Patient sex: M
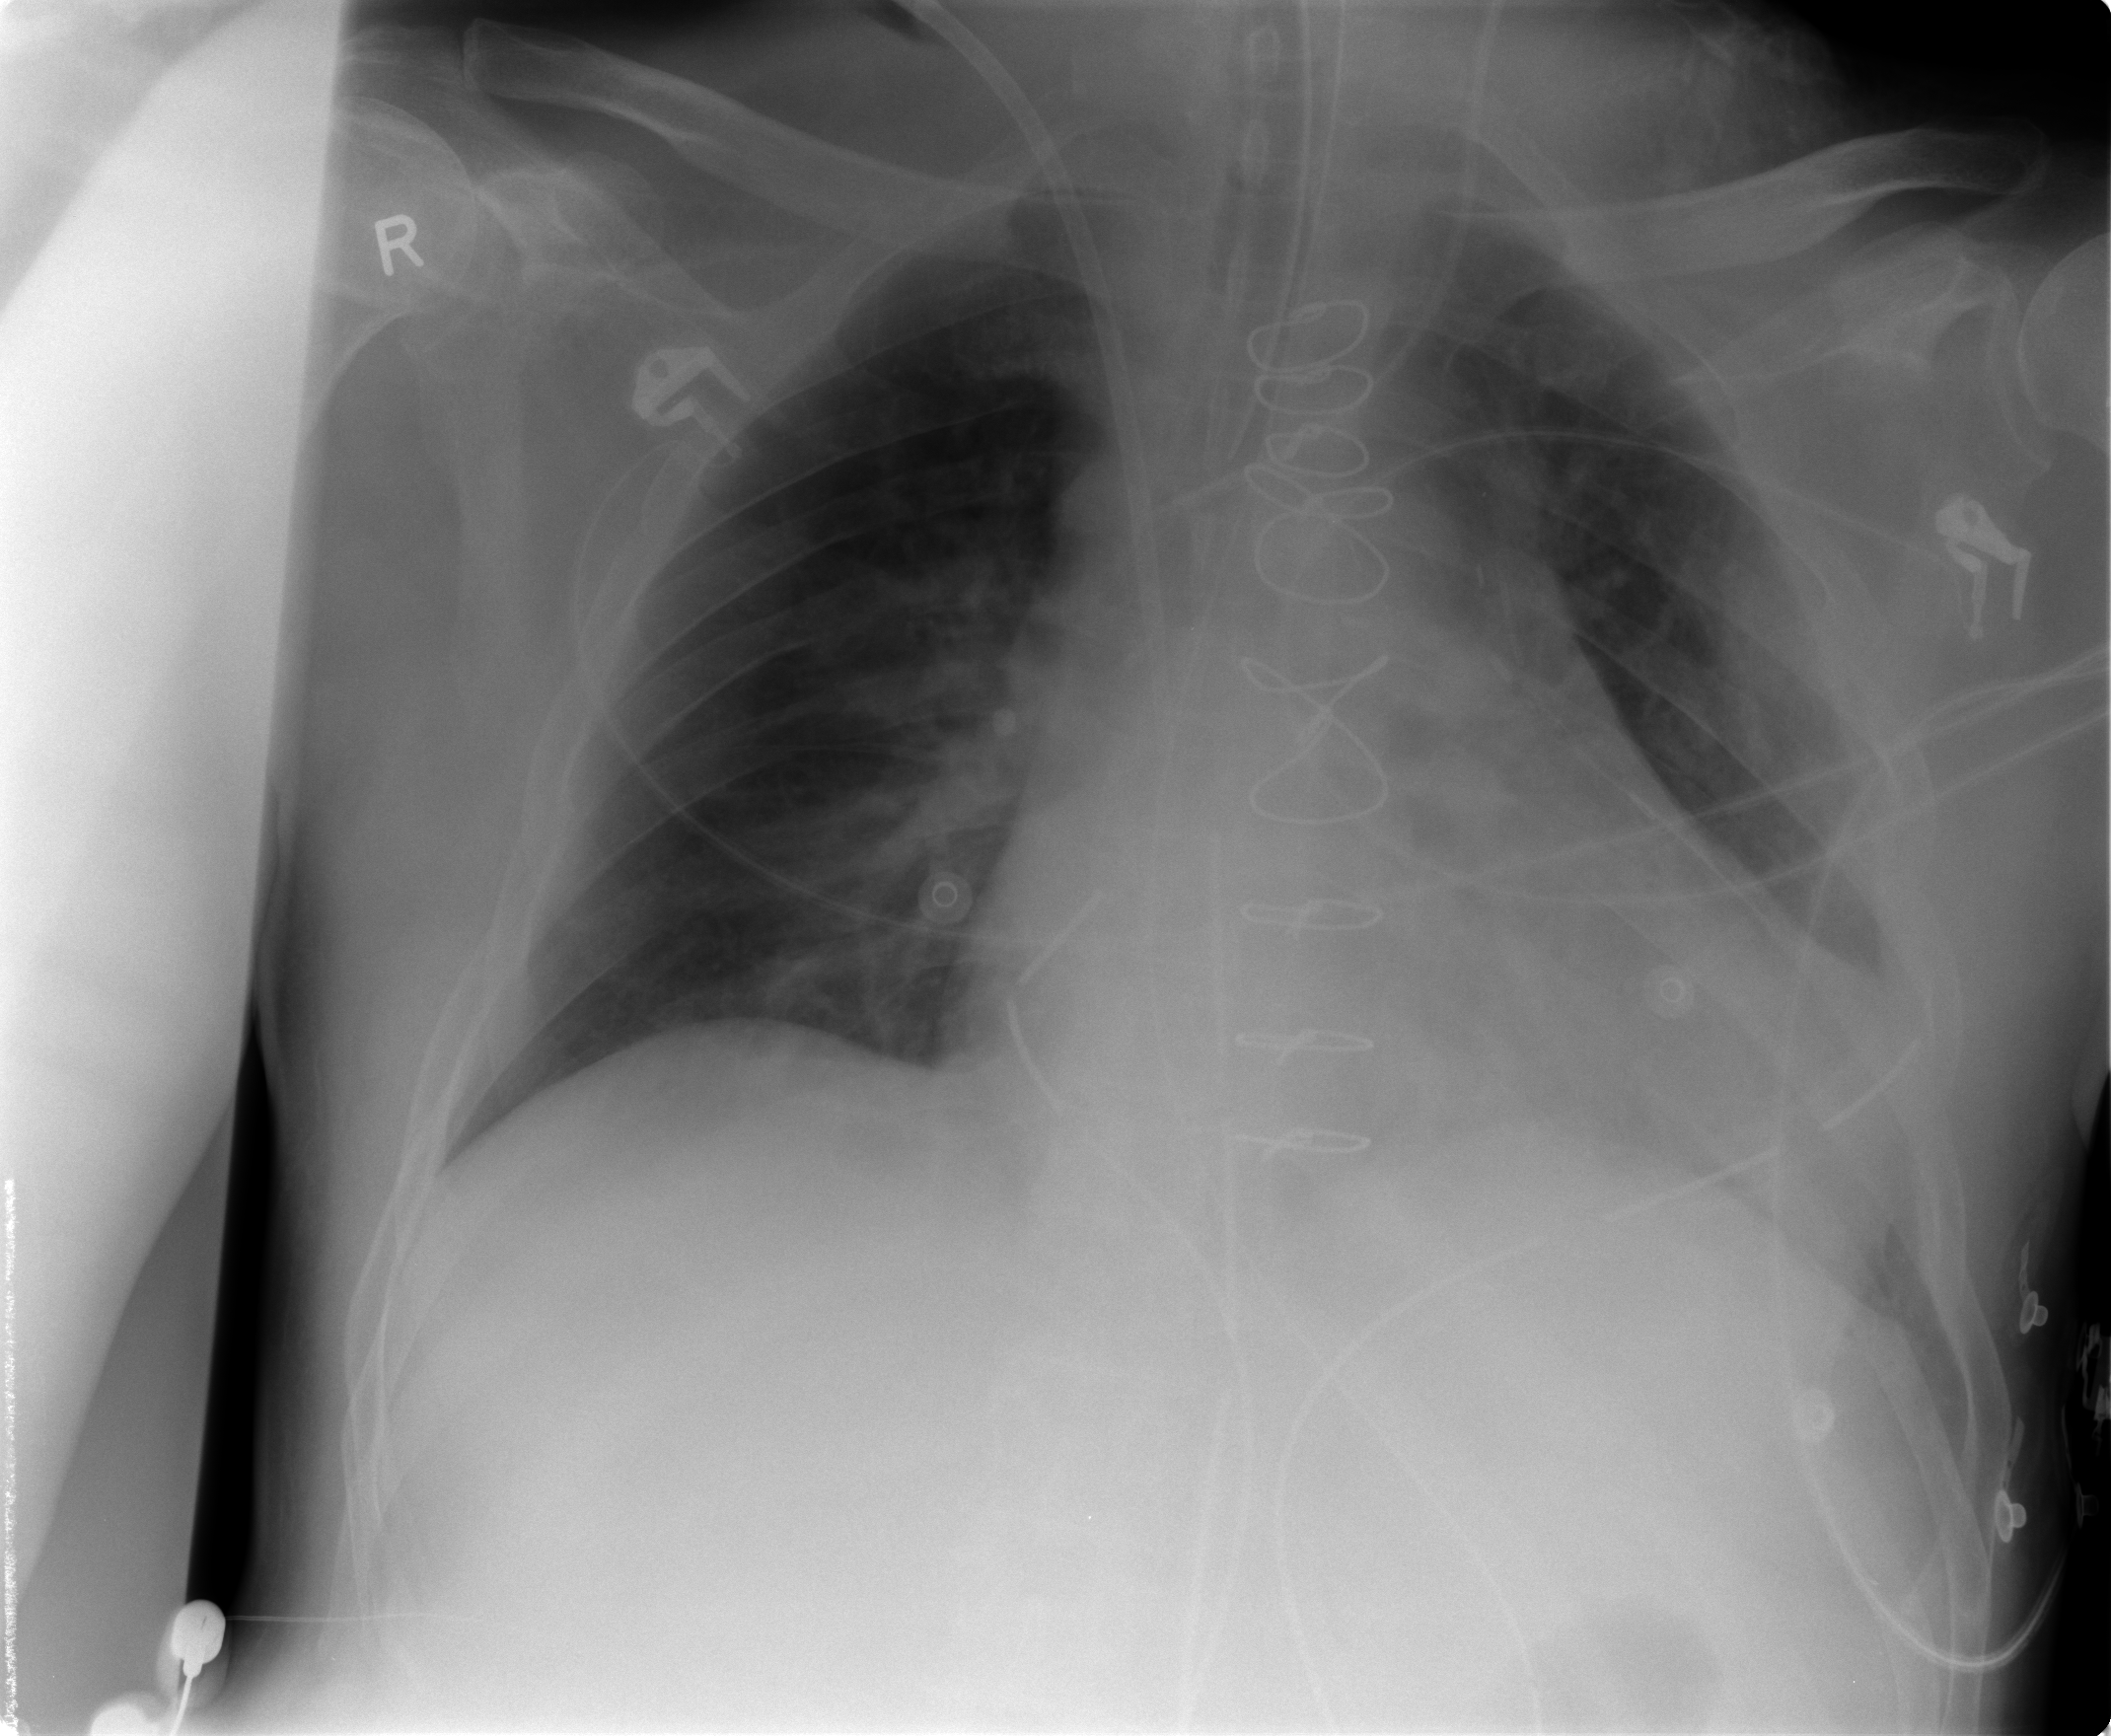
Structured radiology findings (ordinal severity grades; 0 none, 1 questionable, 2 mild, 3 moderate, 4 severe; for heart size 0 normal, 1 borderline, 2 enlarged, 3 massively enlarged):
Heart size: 2
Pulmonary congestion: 3
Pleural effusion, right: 2
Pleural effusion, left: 2
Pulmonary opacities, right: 2
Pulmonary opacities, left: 0
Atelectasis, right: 2
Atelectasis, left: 2